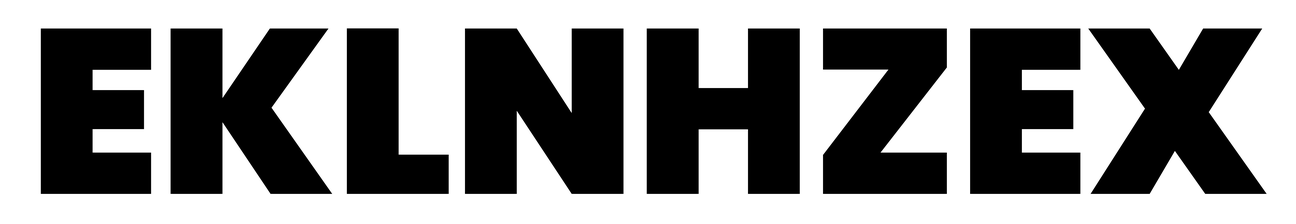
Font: Poppins-Black